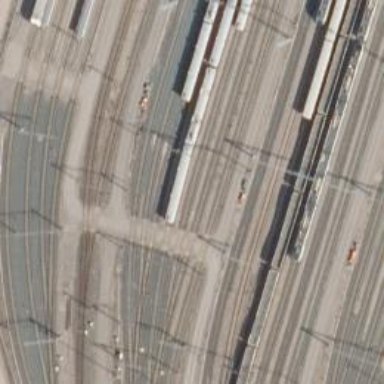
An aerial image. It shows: Level crossing along the railway.